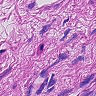
Metastatic tissue present: no